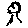
Label: tree